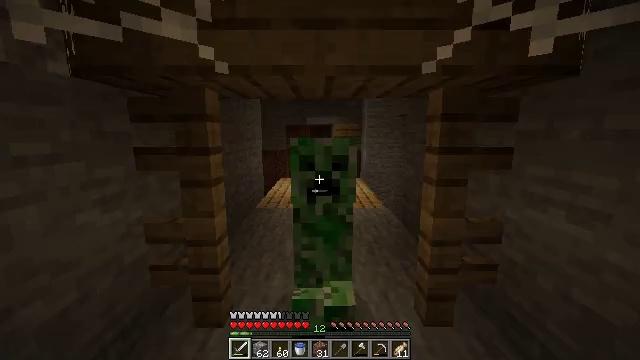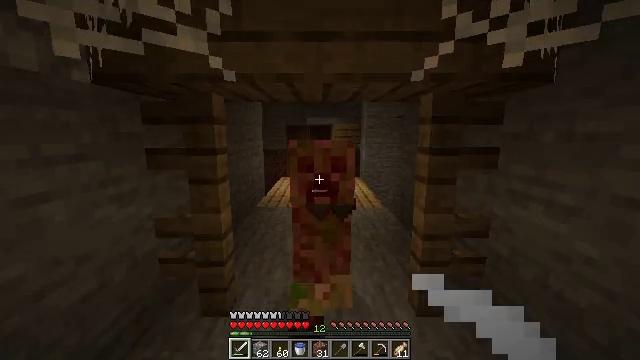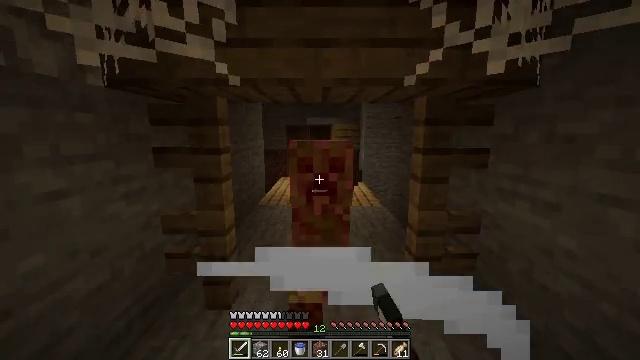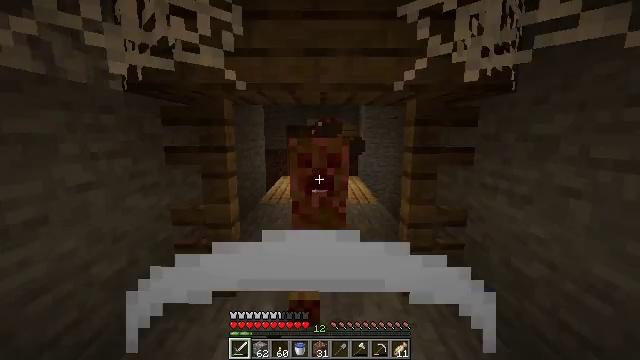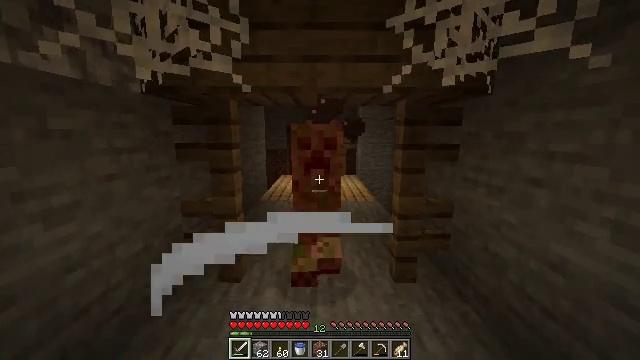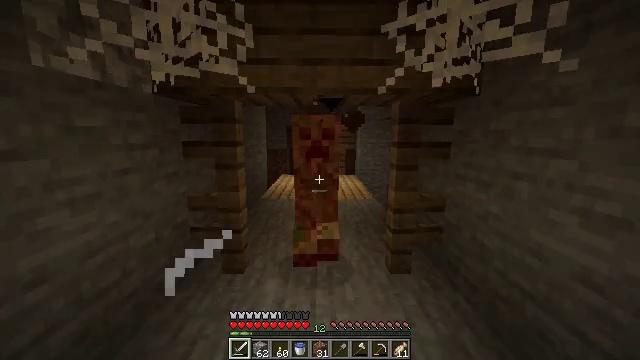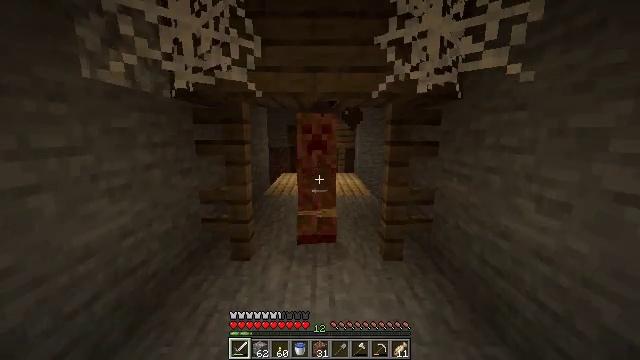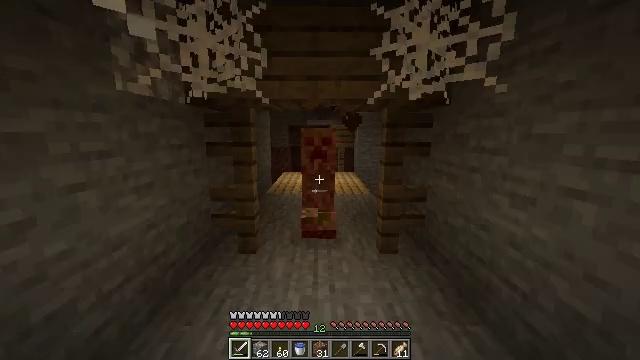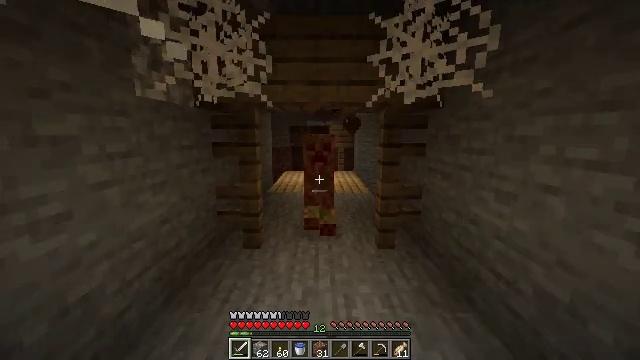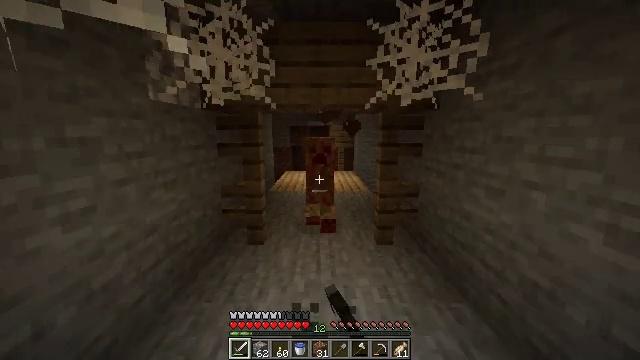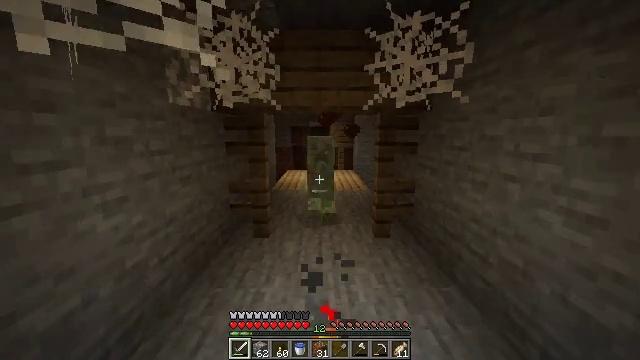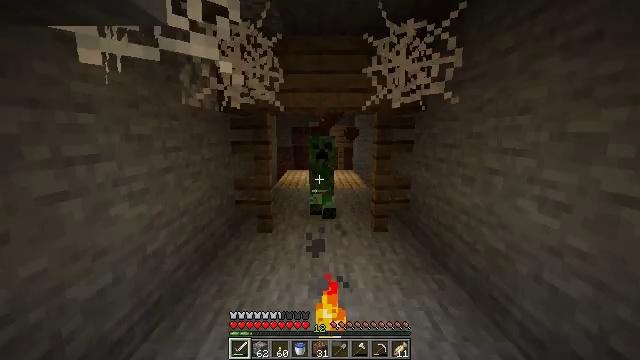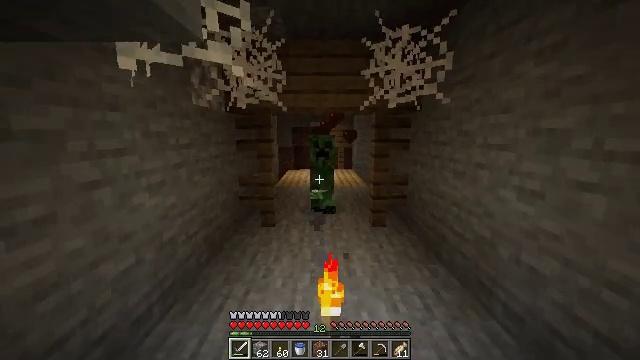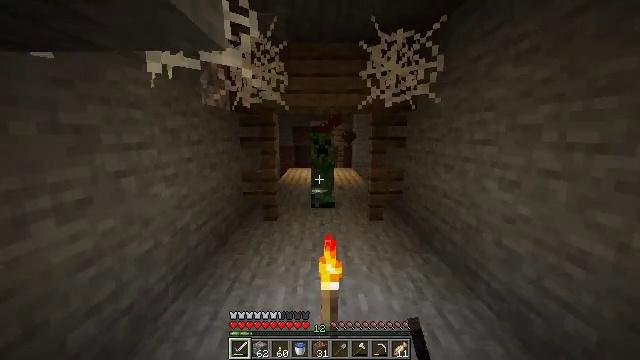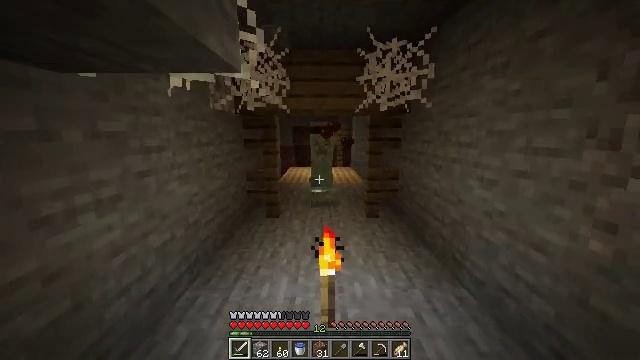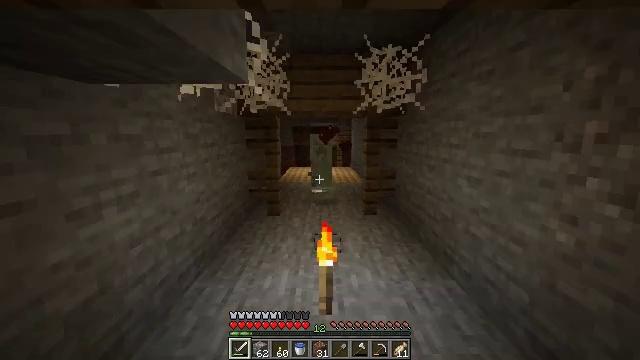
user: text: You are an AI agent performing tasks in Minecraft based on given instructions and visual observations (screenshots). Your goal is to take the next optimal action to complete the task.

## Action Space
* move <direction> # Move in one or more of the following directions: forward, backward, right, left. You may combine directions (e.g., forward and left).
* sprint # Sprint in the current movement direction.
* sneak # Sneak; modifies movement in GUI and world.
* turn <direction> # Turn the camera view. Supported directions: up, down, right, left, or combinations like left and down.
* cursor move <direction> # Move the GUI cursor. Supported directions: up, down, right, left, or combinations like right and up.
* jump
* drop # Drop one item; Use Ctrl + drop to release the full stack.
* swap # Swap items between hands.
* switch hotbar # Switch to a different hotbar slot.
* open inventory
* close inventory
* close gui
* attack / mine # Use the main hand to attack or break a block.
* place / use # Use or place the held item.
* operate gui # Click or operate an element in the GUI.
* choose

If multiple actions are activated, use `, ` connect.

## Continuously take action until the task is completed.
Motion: motion action
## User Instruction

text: Kill a creeper.
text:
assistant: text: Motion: move back, attack / mine
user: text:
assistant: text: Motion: move back, attack / mine
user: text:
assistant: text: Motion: move back
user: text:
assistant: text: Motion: move back, attack / mine
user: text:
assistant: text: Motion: move back, attack / mine
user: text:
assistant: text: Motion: move back, attack / mine
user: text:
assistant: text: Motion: move back
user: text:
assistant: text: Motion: move back, attack / mine
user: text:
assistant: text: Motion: move back, attack / mine
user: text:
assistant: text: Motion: move back, attack / mine
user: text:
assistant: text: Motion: move back
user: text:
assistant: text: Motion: move back
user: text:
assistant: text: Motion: move back
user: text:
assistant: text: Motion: move back
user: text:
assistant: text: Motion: move back
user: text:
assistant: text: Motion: move back
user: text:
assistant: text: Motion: move back
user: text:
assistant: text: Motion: move back
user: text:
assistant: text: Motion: move back
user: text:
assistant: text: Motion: move back
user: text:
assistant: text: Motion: move back
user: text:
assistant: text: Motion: move back
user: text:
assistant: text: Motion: move back
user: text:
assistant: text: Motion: move back
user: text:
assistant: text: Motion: move back
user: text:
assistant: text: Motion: move back
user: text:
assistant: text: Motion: move back
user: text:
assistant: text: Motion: move back
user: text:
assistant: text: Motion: move back
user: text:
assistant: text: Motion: no_op